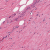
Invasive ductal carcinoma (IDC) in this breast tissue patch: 0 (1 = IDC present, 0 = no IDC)